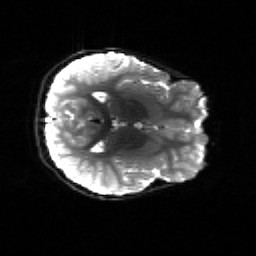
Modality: sbref
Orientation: axial
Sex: female
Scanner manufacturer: siemens
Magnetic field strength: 3 T
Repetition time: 5 s
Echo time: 0.071 s